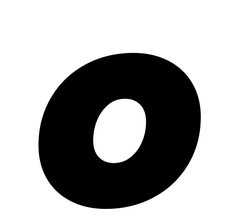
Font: Poppins-ExtraBoldItalic